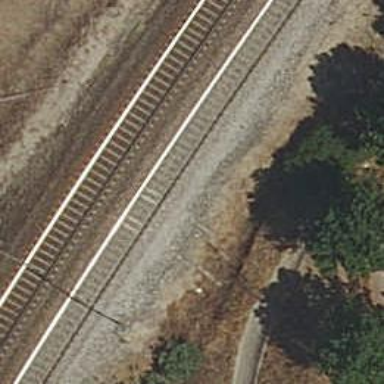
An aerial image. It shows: Bridge over electrified railway with contact lines.